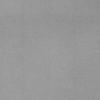
Label: dusty